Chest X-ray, PA view. Patient: 56 years old, sex M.
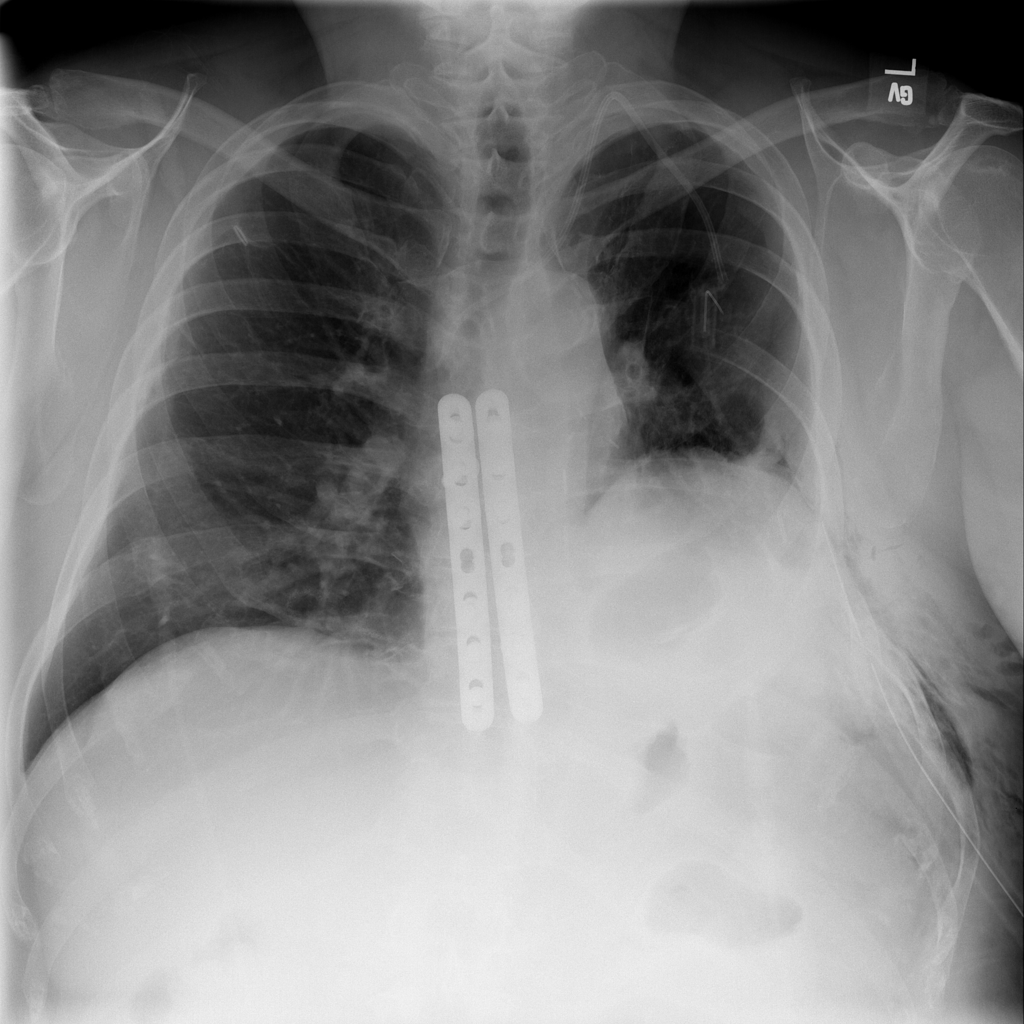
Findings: Emphysema